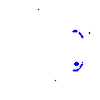
Particle: proton